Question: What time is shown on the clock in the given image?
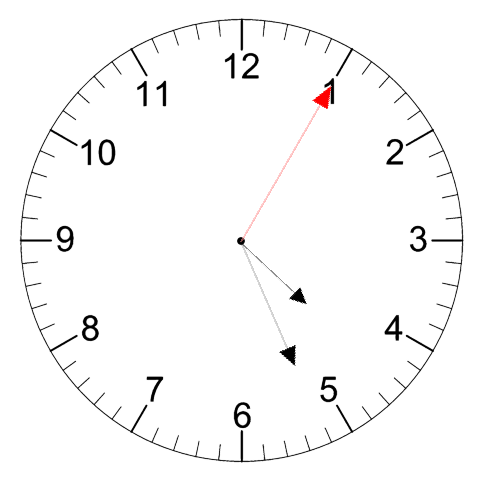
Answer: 04:26:05